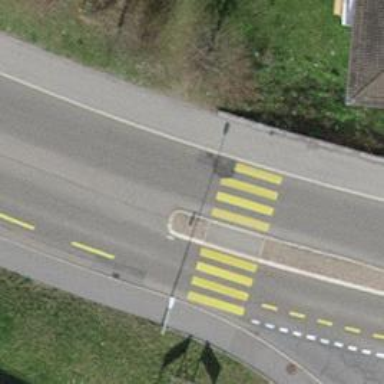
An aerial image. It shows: Marked road crossing with pedestrian island.